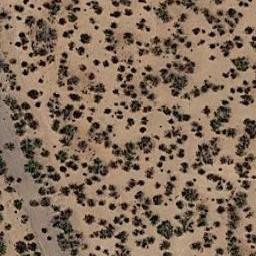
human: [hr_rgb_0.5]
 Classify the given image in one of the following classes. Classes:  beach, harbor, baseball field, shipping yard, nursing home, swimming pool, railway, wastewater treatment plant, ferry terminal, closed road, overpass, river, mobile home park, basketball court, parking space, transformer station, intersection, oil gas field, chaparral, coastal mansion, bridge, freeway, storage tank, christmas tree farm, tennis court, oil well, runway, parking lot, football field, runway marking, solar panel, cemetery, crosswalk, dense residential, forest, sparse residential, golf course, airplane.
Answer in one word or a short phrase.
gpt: chaparral